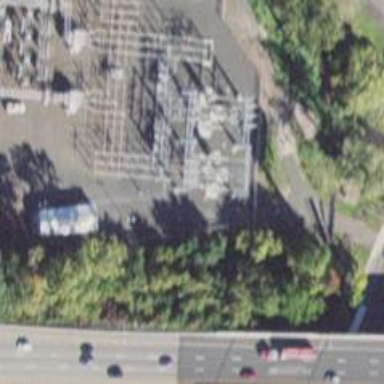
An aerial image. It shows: Switch for power supply.